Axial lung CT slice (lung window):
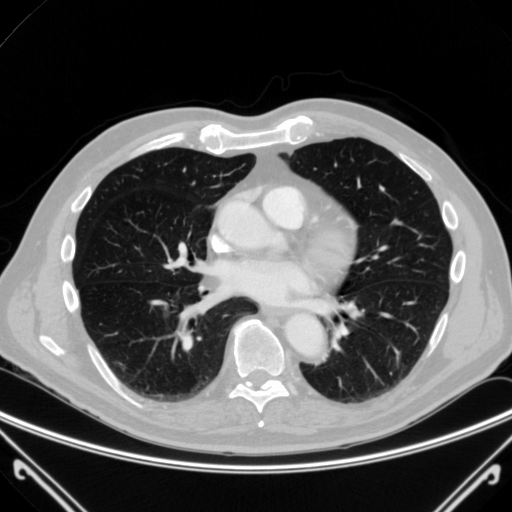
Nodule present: no